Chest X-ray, AP view. Patient: 57 years old, sex F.
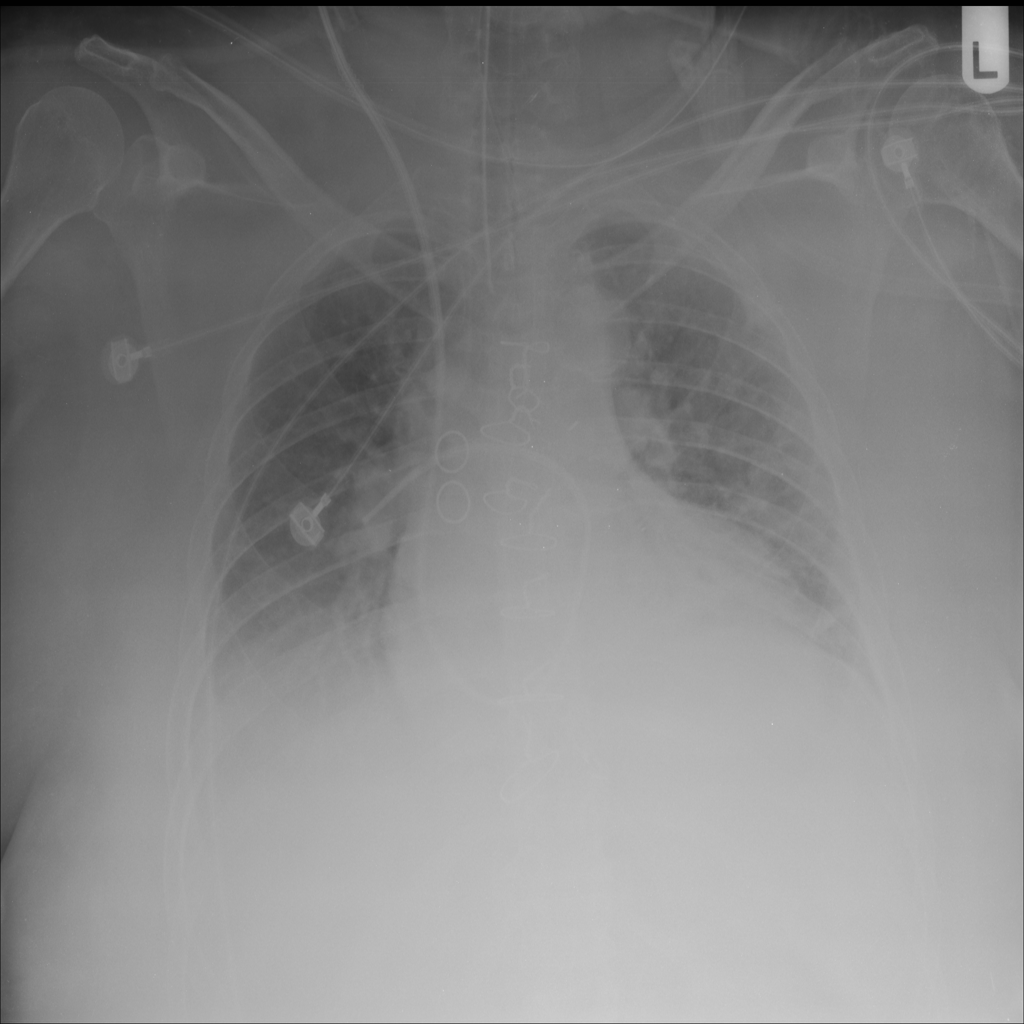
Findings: Atelectasis, Infiltration